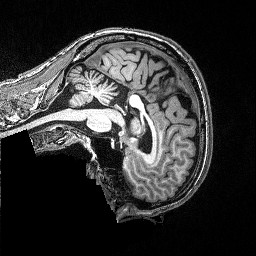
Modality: T1w
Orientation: sagittal
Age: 47
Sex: male
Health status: healthy
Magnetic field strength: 3 T
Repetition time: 2.53 s
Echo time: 0.00331 s